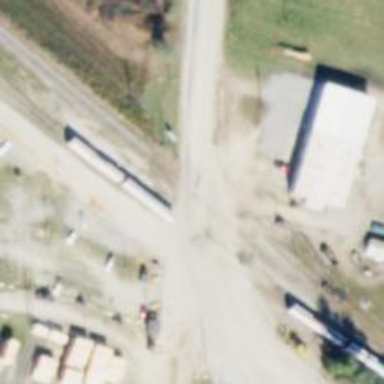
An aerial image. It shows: Railway for transporting lumber.